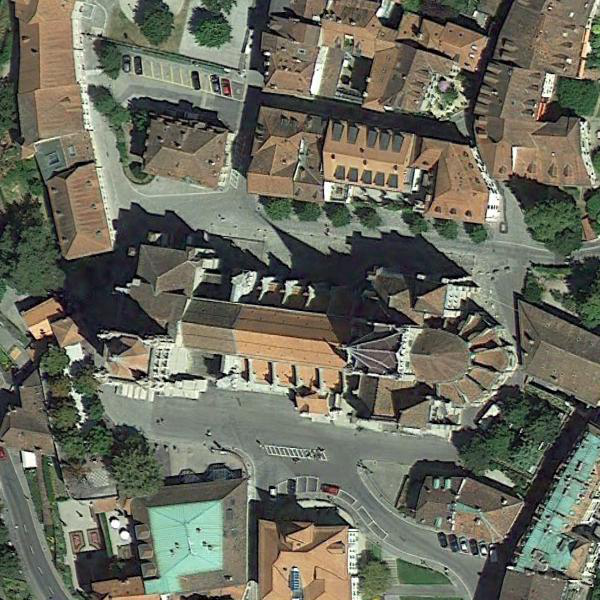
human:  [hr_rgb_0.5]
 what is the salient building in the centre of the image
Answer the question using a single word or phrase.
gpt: church